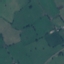
Land use / land cover: Pasture